Question: I'm getting the following error in my Xamarin.Android project:
> The imported type Android.Support.v4.view.ViewPager is defined multiple times
I found <URL> solution, but doesn not work. In fact I need to use the Google Play Store binding library and it uses both support v4 and v7. If I try to remove the v4 I get an error like this:
> Unable to uninstall 'Xamarin.Android.Support.v4 20.0.0.4' because 'Xamarin.GooglePlayServices 19.0.0.1' depends on it.

ps: I'm using 'Facebook Android SDK' and 'Crittercism' components
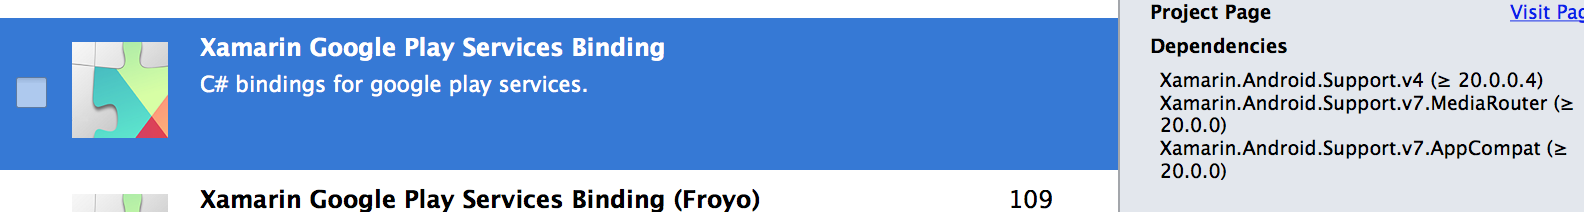
Answer: The only working solution I found is the following:
- - - -
I don't know why this process is required, but it works